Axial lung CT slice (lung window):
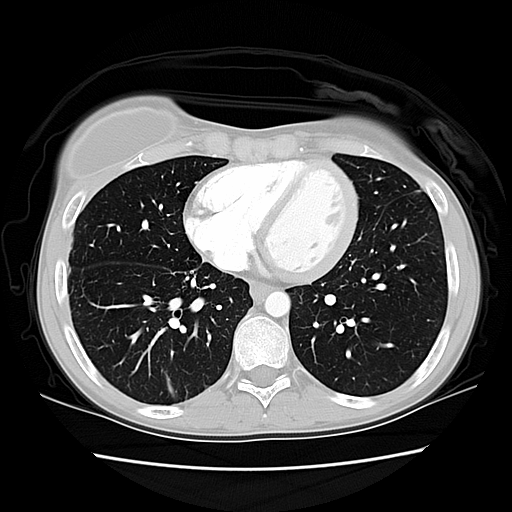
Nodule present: no